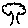
Label: tree